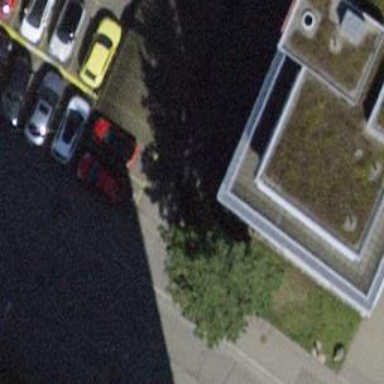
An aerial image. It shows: Car sharing facility.